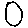
Label: circle